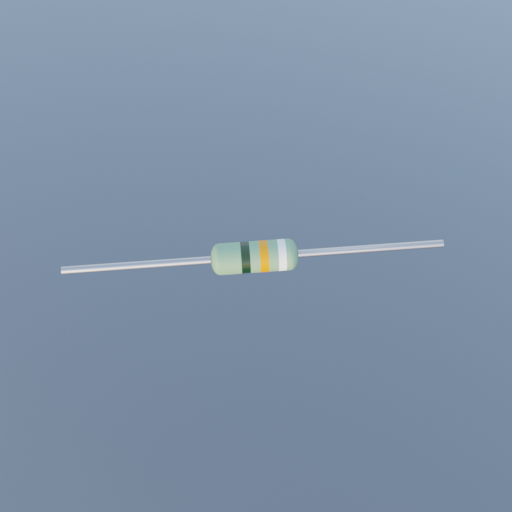
Resistor colour bands (in order): black, orange, white